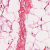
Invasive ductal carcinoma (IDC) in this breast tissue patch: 0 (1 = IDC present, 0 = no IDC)